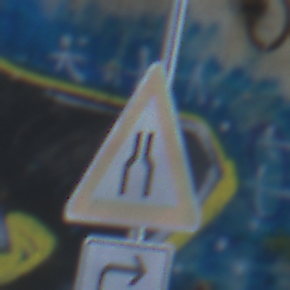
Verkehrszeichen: VerengteFahrbahn
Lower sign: RichtungsangabeDurchPfeile5
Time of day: Midday
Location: Outdoor (Urban)
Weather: Clear
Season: NotSpecified
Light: Natural